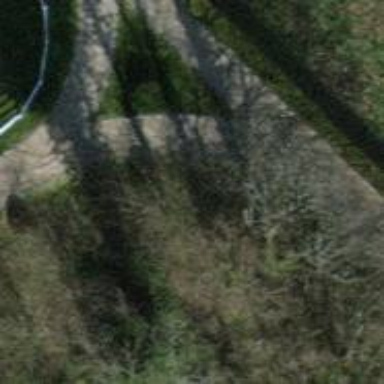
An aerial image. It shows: Bridleway.